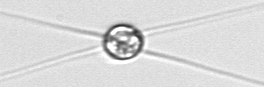
Label: Chaetoceros_danicus